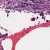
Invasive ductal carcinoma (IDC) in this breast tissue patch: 0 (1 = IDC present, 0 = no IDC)